Question: How could i allow a user to add a new link to an already existing list of links permanently. Preferably the new link would be written directly to the HTML document without the need for a database to store the links, if possible.
I do not want to use a Content Management System like, WordPress as i feel this negates any possibility of learning how to do such tasks and breeds laziness. (My opinion)
I am creating a website for someone, who i would like to be able to update parts of their website without my help.
All they need to be able to do is add a new link to a current list of links on one web page. The page is protected and only accessible to them once a secure password is entered.
This is how the links are displayed, all i would need is, for a new link to be appended to the bottom and saved permanently to the html page.

'''
<div class="content">
<div id="media">
<h3>Clients</h3>
<h2><a href="http://www.purplegeckoevents.com">Purple Gecko Events</a></h2>
<h2><a href="http://www.plymouthvolksfest.co.uk/">Plymouth Volksfest</a> </h2>
<h2><a href="http://moriaty.co.uk/">Moriaty</a> </h2>
<h2><a href="http://www.landofthegiantsmusic.co.uk/">Land of the Giants</a> </h2>
<h2><a href="https://www.facebook.com/betamaxlive">Betamax</a> </h2>
<h2><a href="https://www.facebook.com/hauntthewoodsofficia">Haunt the Woods</a></h2>
<h2><a href="http://www.minglemusic.co.uk/">Mingle Music Agency</a> </h2>
</div>
</div>
'''
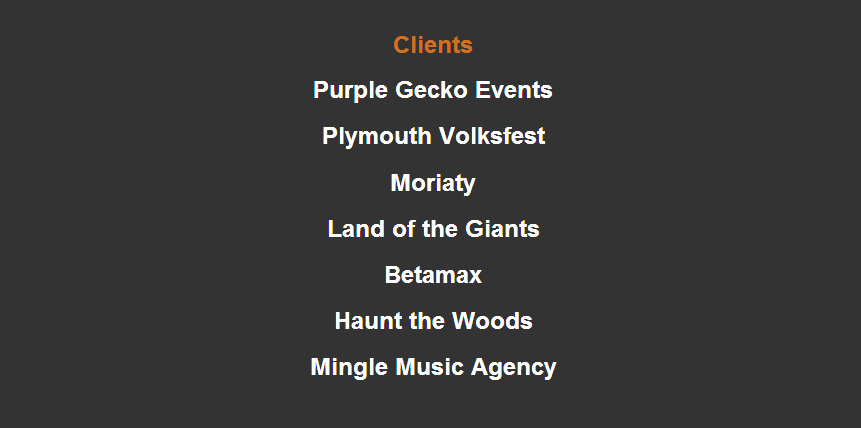
Answer: You will need a db to store all these links.
And then you can :
1. To display links - use php to fetch all the links from db and show them. http://www.w3schools.com/php/php_mysql_select.asp
2. To add links - use form to take input of link(the href,title etc) and insert in db http://www.w3schools.com/php/php_mysql_insert.asp